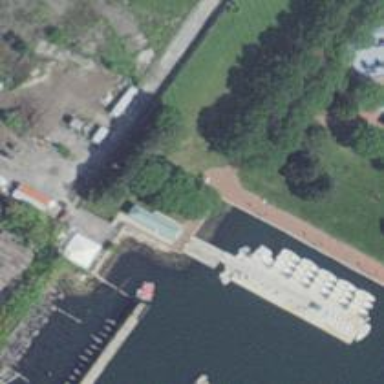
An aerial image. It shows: Man-made pier.